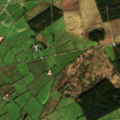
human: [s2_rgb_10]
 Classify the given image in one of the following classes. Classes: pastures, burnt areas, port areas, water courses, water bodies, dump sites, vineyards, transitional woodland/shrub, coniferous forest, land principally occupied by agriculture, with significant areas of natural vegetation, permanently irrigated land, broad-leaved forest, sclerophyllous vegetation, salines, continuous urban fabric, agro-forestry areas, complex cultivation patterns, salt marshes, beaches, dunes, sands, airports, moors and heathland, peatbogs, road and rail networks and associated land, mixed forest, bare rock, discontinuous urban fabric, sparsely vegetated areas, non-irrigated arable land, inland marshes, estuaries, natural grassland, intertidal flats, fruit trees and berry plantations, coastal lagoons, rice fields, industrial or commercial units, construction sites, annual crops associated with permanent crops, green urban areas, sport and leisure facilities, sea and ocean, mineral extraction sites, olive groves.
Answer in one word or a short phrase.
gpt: pastures, transitional woodland/shrub